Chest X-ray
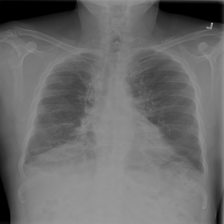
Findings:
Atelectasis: negative
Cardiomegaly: negative
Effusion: negative
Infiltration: negative
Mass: negative
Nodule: negative
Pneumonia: negative
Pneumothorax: negative
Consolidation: negative
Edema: negative
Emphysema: negative
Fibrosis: negative
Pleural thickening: negative
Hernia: negative